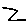
Label: zigzag